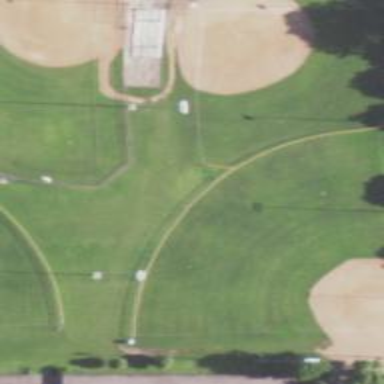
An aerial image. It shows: Clay baseball pitch for leisure and sports.